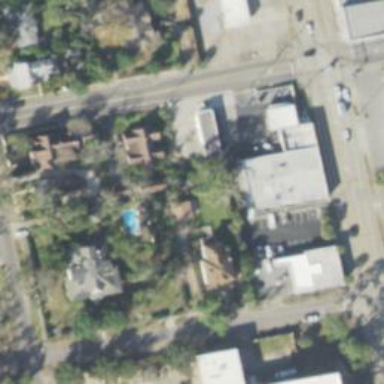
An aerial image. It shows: This residential area consists of single-family homes.